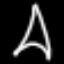
Label: The Eiffel Tower